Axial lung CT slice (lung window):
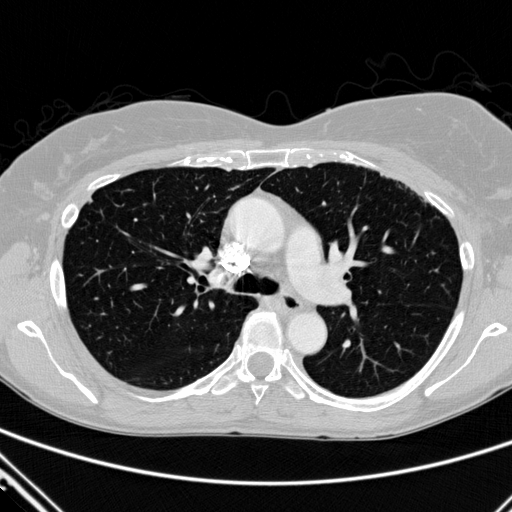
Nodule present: no